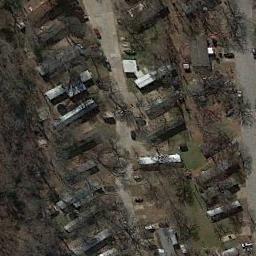
Label: residential